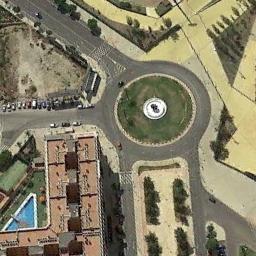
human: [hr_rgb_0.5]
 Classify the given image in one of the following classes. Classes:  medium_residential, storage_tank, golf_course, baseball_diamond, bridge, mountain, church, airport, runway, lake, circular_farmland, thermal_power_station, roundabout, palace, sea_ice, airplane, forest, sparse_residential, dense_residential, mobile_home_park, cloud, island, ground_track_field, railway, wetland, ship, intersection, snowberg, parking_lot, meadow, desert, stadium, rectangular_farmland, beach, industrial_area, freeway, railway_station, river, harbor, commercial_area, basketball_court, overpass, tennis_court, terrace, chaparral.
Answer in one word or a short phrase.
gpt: roundabout